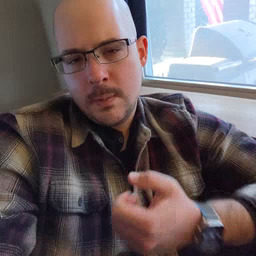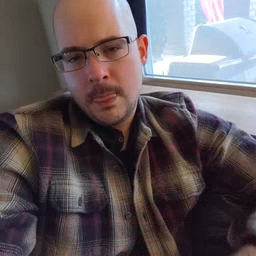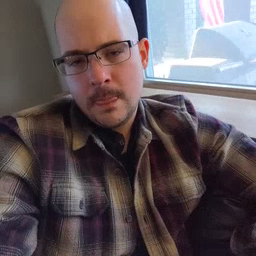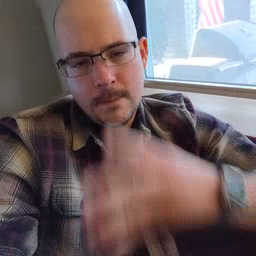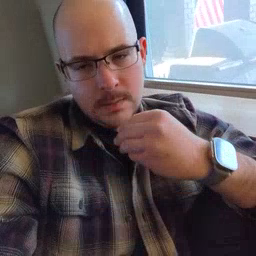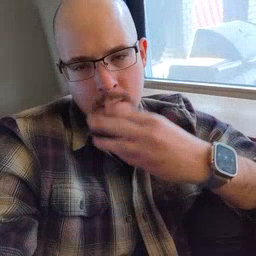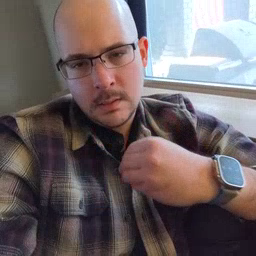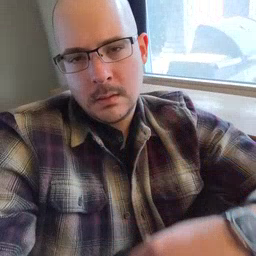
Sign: sleepy